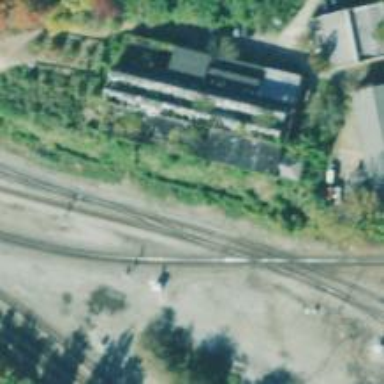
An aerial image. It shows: Railway with milepost marked "WA".